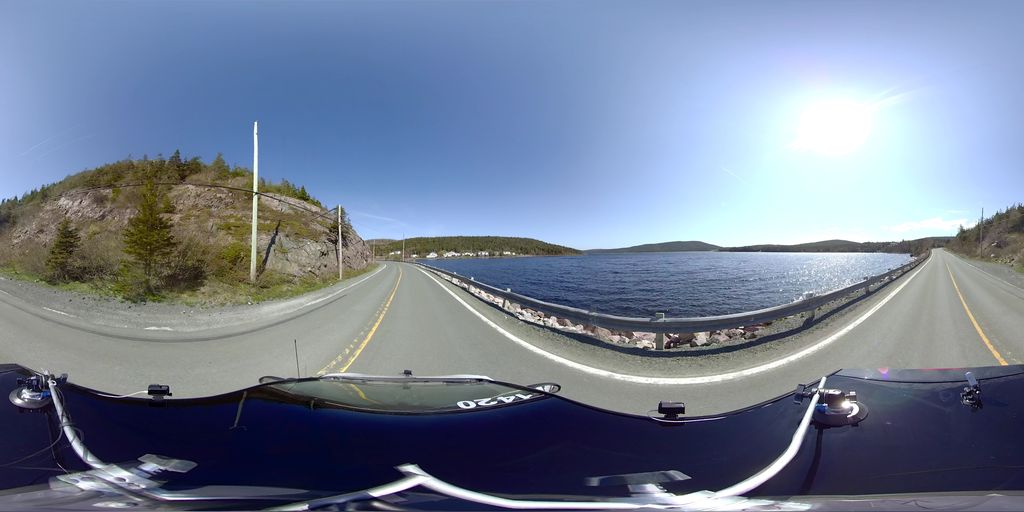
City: st_johns